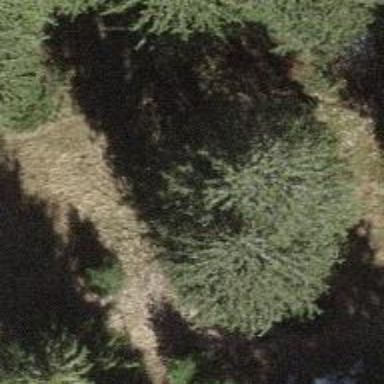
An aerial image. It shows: Single tag "natural: tree."